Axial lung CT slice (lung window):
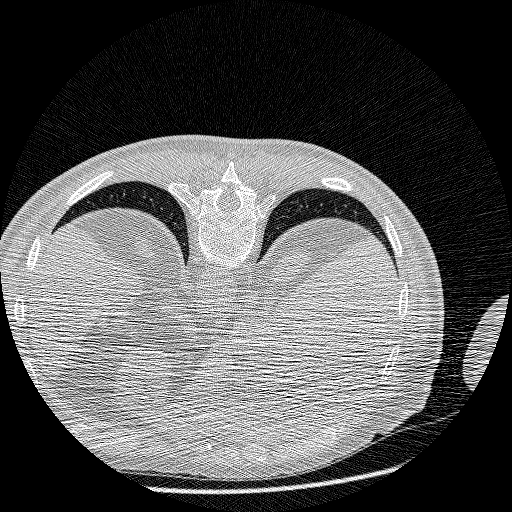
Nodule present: no